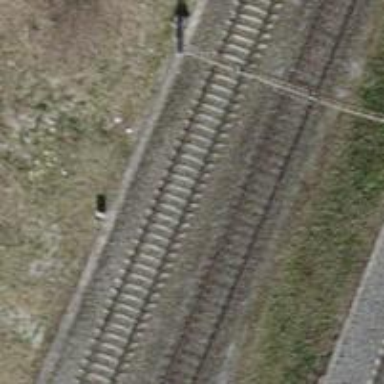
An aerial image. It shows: Solitary milestone along the railway.